Field crop: tomato
Growth stage: 1
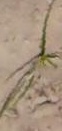
Species: cyperus